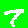
Digit: 7